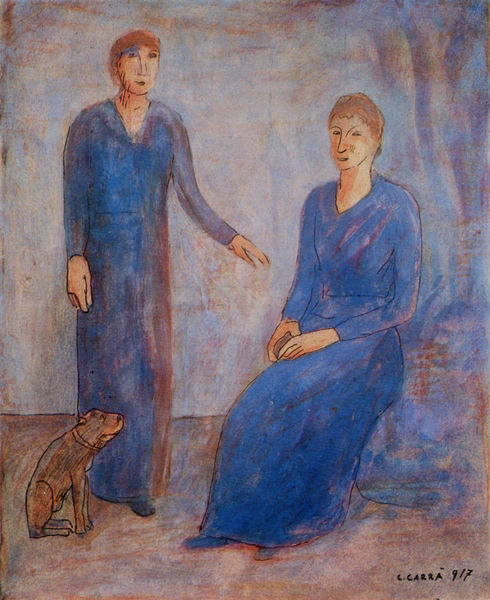
Titel: Le due sorelle
Künstler: Carlo Carrà
Standort: Milano
Institution: (Privatsammlung)
Schlagwörter: blau, hand, mann, frauen, ocker, sitzen, braun, femmes, frau, hintergrund, kleid, kleider, stuhl, hund, gesicht, inkarnat, stehen, hände, sessel, paar, zwei, halsband, portrait, schwestern, stilisiert, sitzfigur, vereinfacht, bademantel, chien, assis, bleu, calme, couple, dessin, zeigegestus, pastel, carra, stilisierung, carlo, carlo carrá